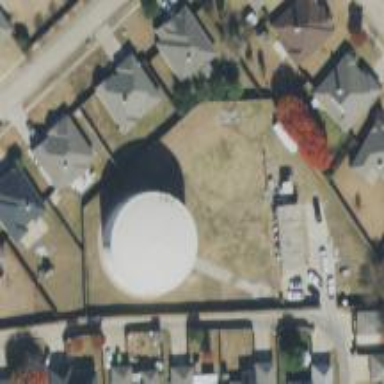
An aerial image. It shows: Storage tank with man-made structure.